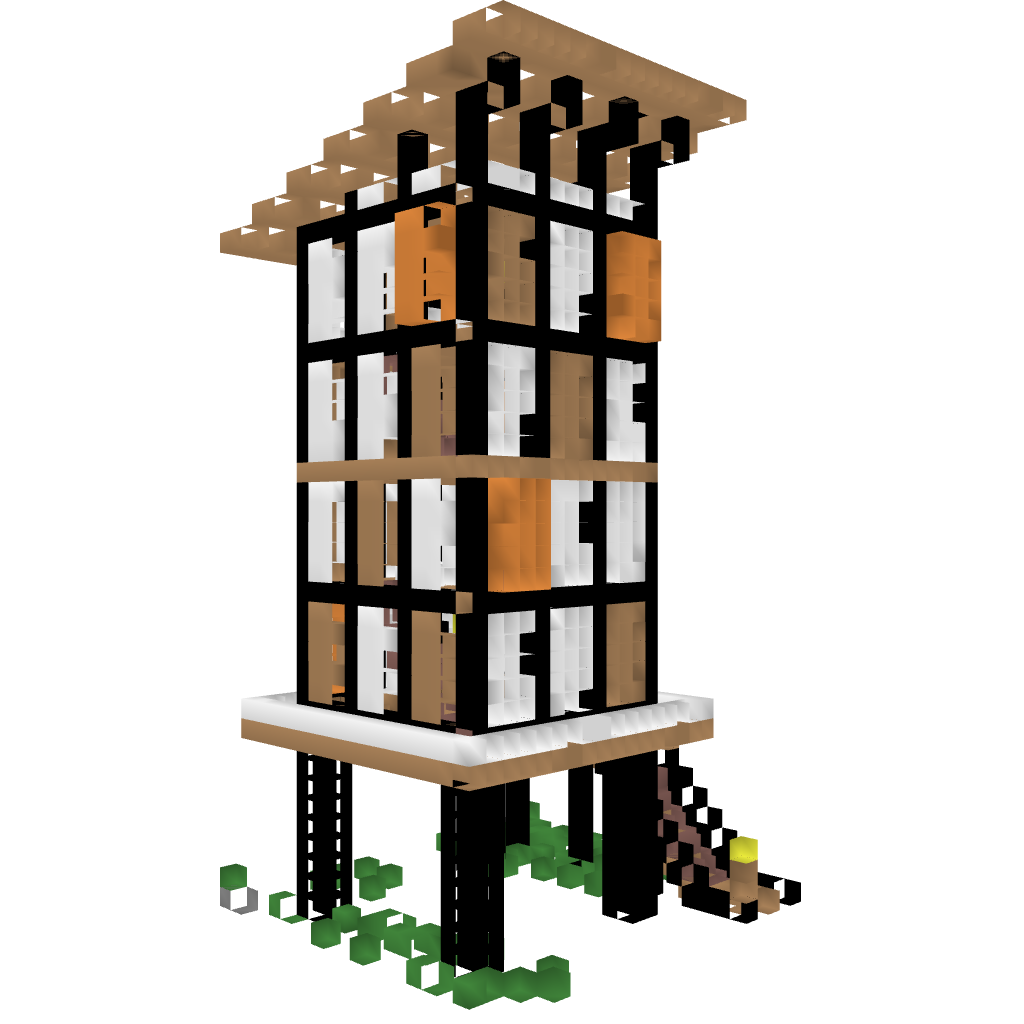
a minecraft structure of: High Stand Modern House high quality